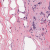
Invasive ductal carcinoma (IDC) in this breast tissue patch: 1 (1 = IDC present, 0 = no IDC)